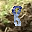
Label: 8